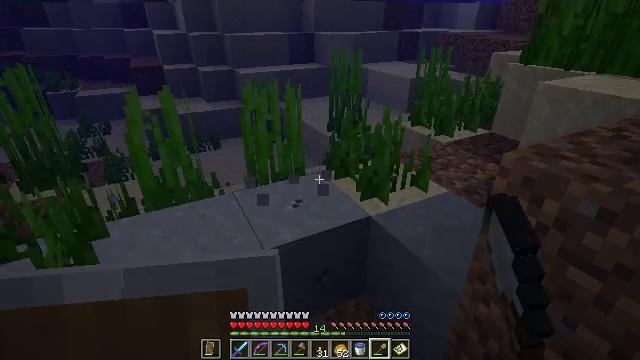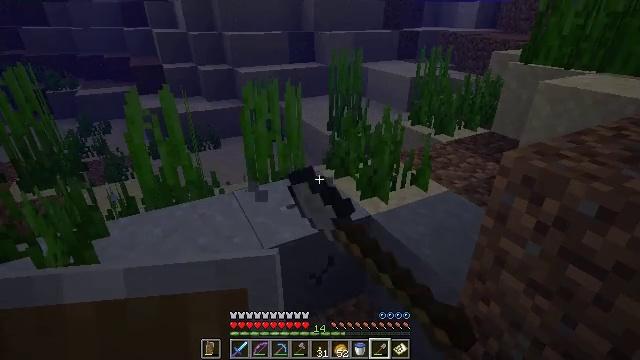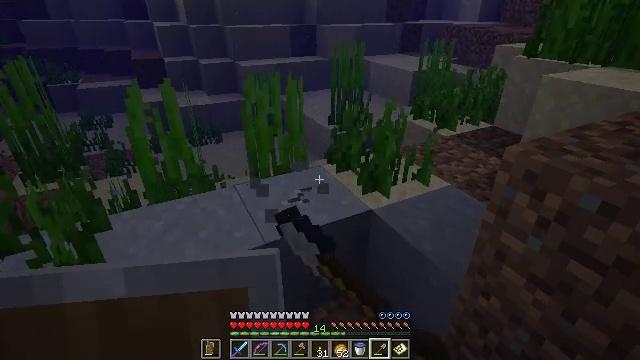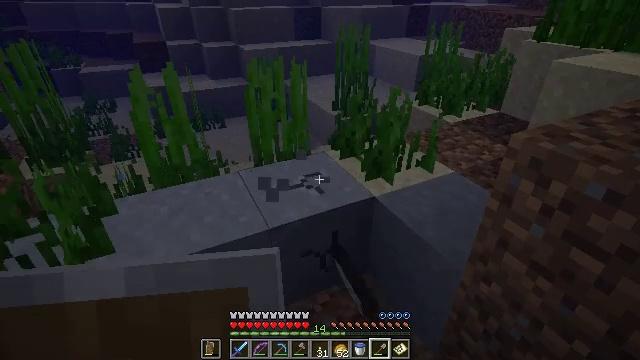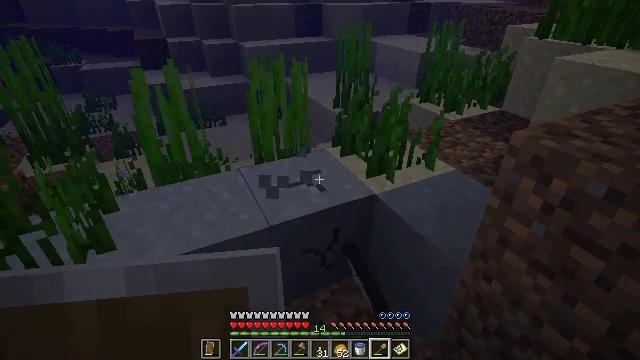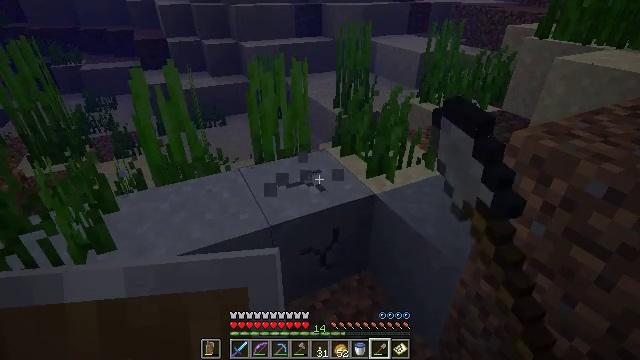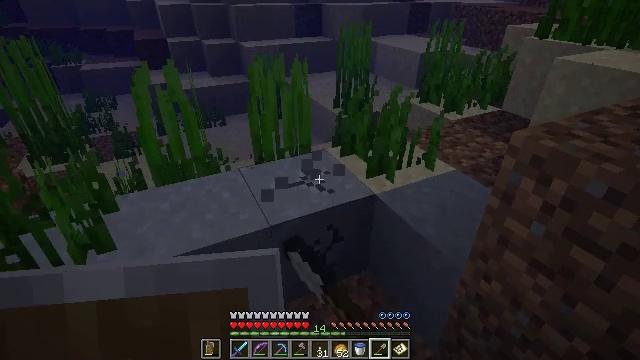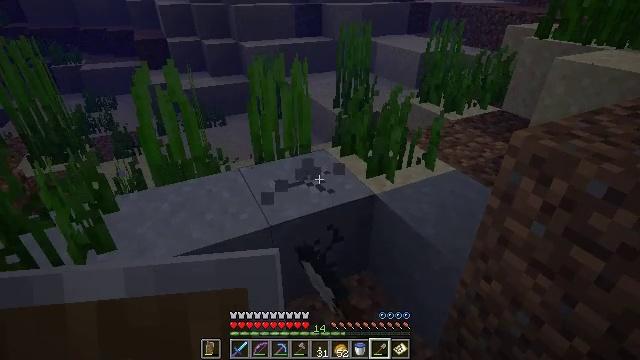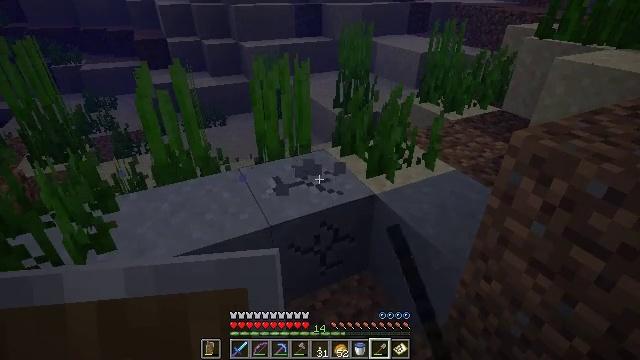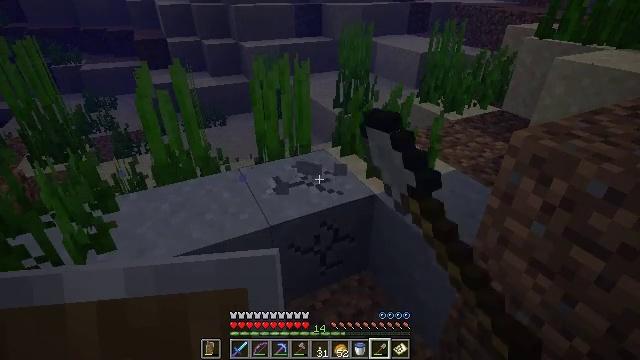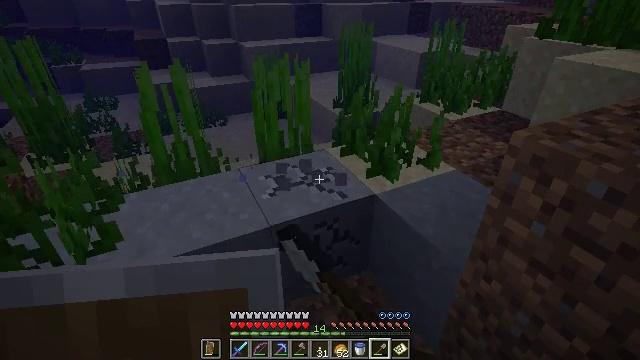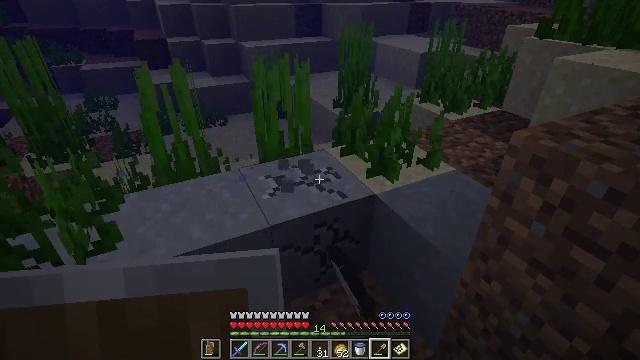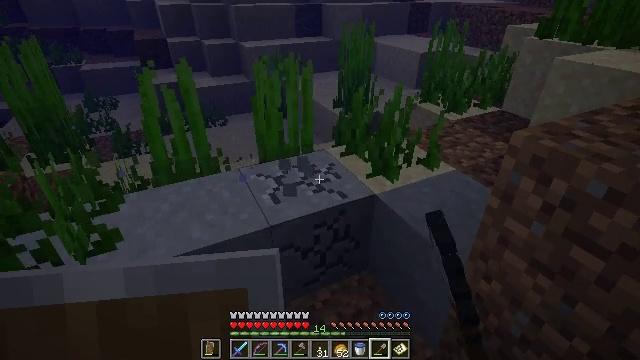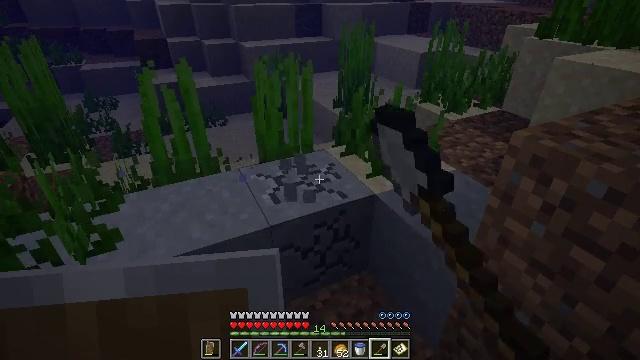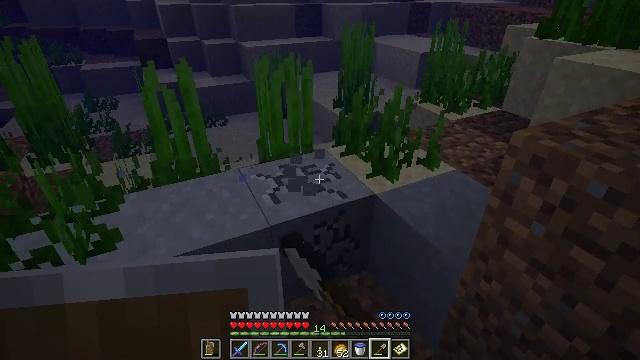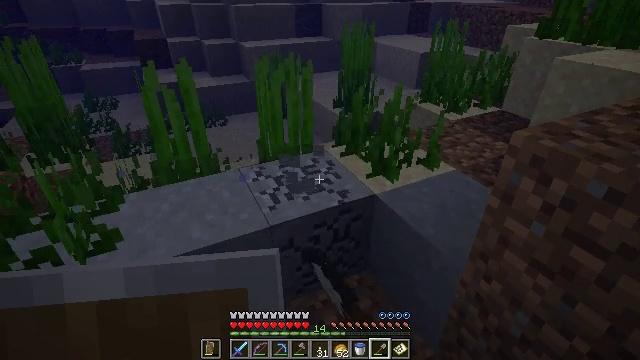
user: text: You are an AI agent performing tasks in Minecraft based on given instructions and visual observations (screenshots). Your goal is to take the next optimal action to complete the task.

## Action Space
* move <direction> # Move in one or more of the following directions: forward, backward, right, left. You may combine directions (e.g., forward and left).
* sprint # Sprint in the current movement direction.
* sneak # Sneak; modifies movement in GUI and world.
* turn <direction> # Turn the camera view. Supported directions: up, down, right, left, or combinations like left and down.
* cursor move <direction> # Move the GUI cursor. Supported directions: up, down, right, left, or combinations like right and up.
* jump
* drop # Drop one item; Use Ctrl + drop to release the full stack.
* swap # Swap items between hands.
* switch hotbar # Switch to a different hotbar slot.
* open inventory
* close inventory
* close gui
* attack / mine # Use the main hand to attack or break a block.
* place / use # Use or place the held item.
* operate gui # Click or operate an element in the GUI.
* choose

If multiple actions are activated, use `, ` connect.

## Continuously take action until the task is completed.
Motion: motion action
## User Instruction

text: Mine the clay from the riverbed.
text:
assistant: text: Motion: attack / mine
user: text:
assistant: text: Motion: turn down, attack / mine
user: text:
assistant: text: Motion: turn down, attack / mine
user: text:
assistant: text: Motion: attack / mine
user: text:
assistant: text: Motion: attack / mine
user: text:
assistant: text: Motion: attack / mine
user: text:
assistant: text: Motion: attack / mine
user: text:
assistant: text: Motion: attack / mine
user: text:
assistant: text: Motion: attack / mine
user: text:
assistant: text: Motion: attack / mine
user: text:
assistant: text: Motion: attack / mine
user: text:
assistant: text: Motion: attack / mine
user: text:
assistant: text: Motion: attack / mine
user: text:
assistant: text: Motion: attack / mine
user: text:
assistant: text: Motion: attack / mine
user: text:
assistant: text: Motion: attack / mine
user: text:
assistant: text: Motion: attack / mine
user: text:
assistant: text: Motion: attack / mine
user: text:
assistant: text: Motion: attack / mine
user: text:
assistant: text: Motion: attack / mine
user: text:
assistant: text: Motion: attack / mine
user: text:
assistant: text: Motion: move back, attack / mine
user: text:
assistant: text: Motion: move back, attack / mine
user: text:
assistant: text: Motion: move back, turn down, attack / mine
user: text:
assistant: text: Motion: move back, turn left and down
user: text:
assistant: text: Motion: move back, turn right and down
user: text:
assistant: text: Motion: move back, turn down
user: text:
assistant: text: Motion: move back, turn down
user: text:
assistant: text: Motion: move back, turn left and down
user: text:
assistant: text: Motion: move back and move right